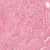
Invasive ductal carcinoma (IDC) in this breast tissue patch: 0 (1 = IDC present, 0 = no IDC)